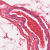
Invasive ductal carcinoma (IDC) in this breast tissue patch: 0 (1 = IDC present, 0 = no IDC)